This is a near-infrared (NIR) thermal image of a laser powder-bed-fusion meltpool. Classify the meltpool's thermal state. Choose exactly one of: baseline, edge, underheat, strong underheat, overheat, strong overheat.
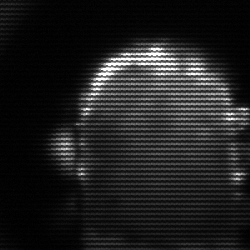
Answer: baseline